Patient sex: M
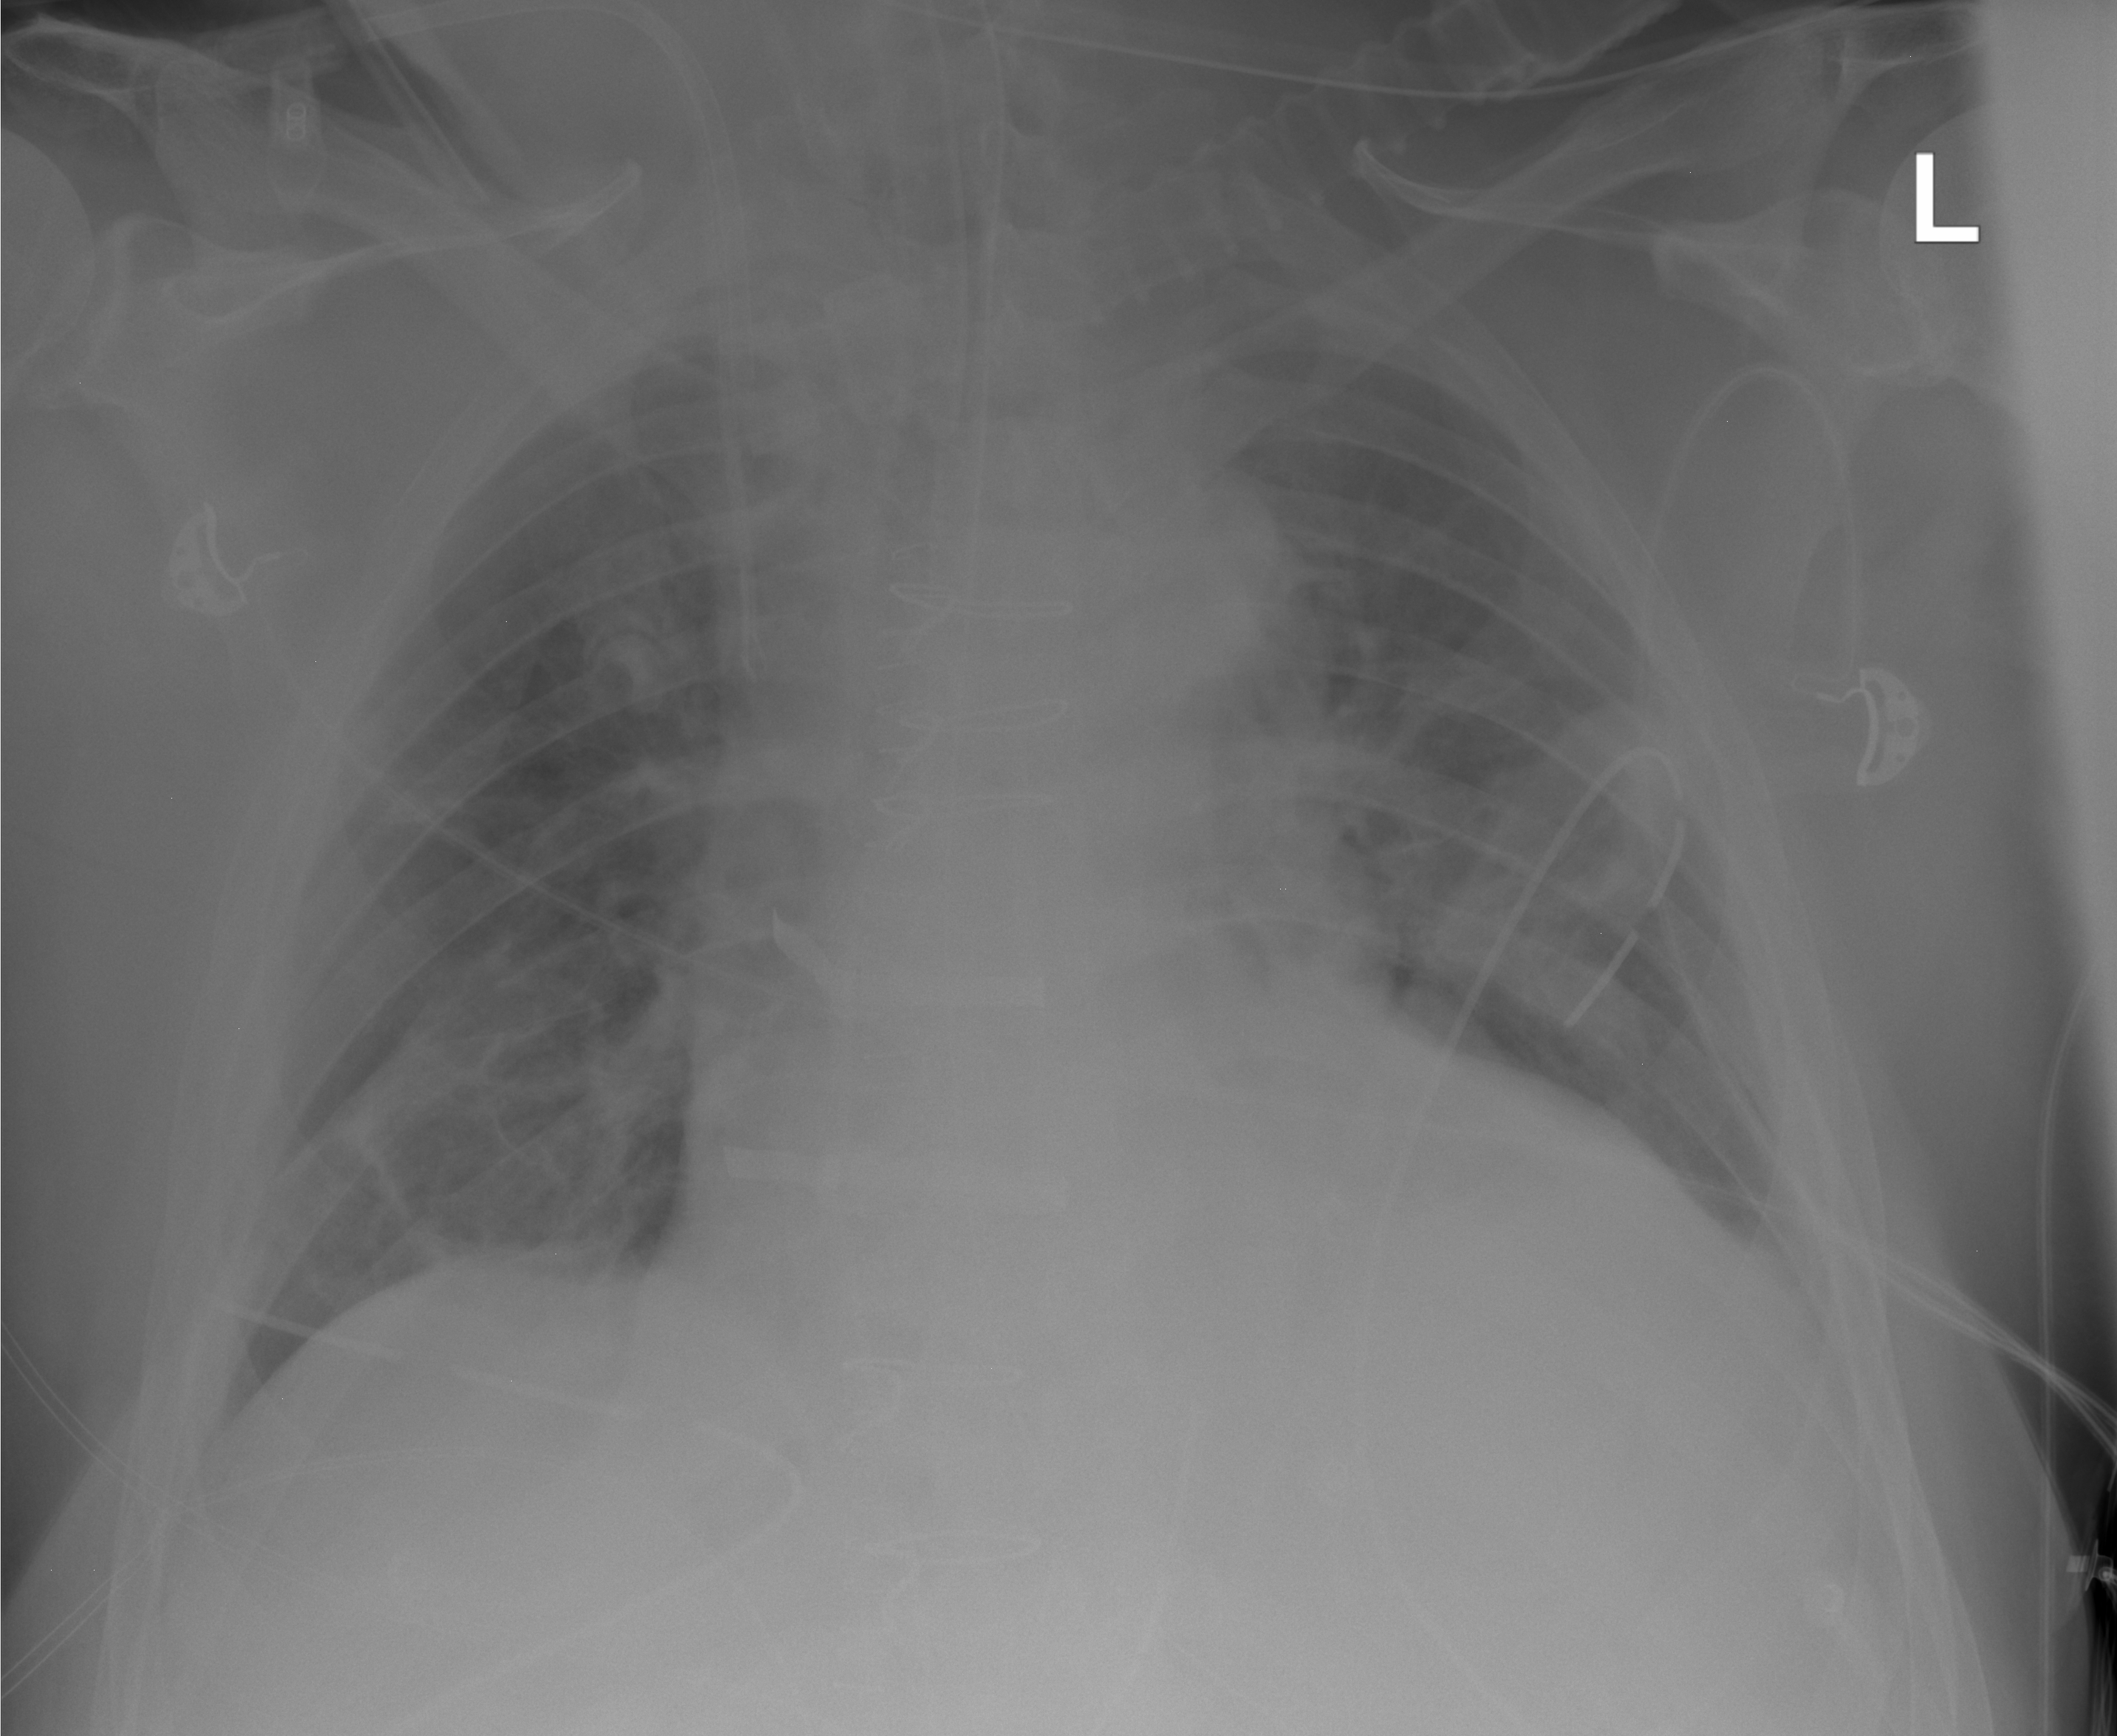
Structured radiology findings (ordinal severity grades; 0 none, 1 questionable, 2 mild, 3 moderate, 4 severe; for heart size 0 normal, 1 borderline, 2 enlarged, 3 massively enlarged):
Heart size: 2
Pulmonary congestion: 3
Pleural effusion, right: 0
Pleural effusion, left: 0
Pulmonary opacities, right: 0
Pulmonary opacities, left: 0
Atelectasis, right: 0
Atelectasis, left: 0